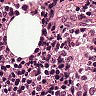
Metastatic tissue present: no